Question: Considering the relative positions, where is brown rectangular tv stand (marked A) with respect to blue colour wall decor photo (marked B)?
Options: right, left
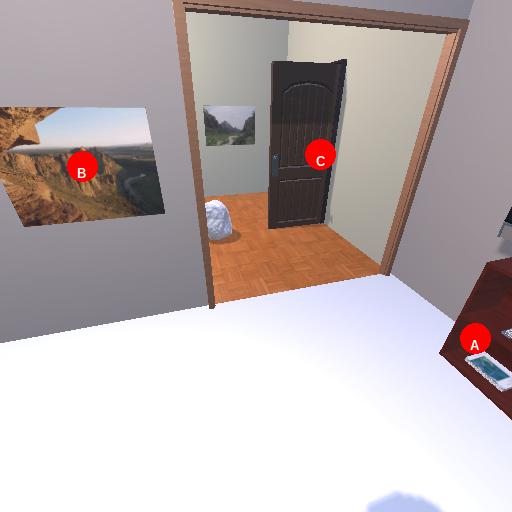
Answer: right